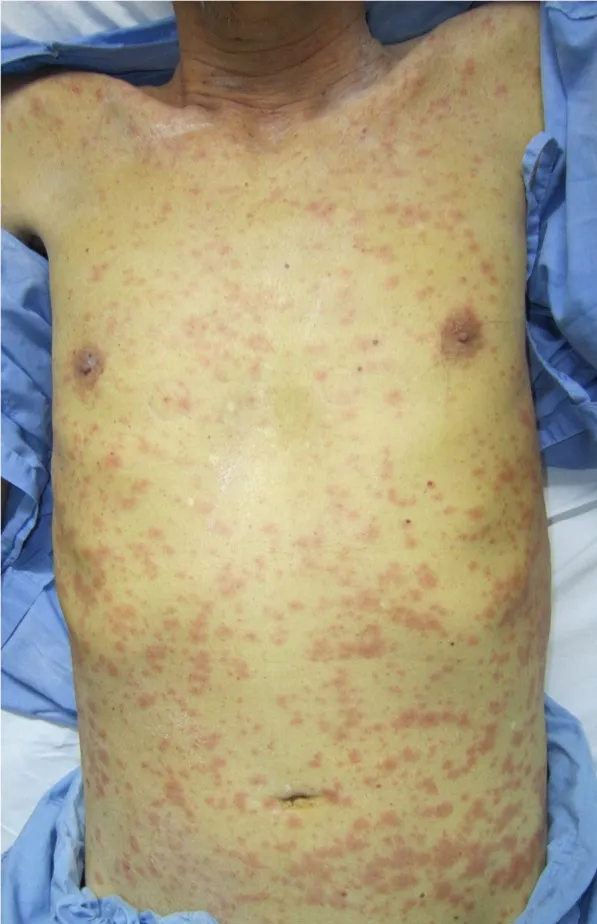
Generalized exanthematous rash on the trunk and extremities of our patient.
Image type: medical_photograph (skin_photograph)